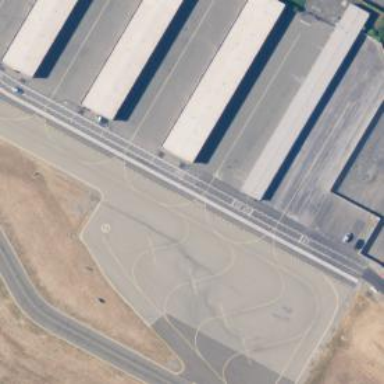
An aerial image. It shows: View of taxiway at the airport.